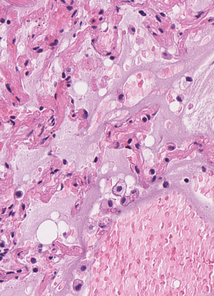
Tumor epithelial tissue: no
Tumor-associated stroma tissue: no
Normal tissue: yes